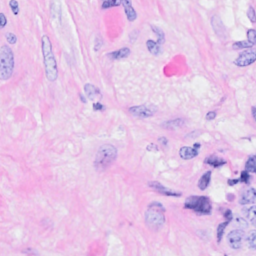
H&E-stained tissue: Breast